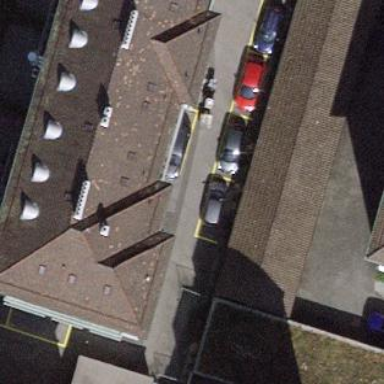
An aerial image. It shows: Group of garages.